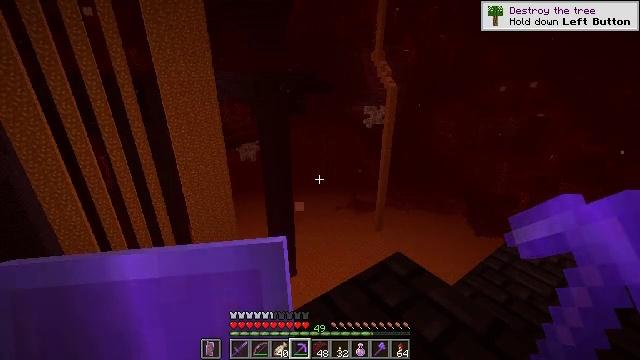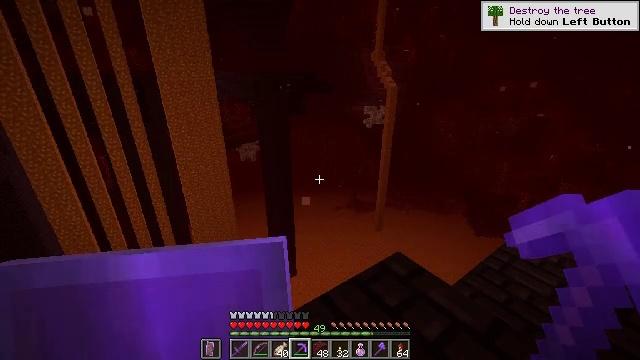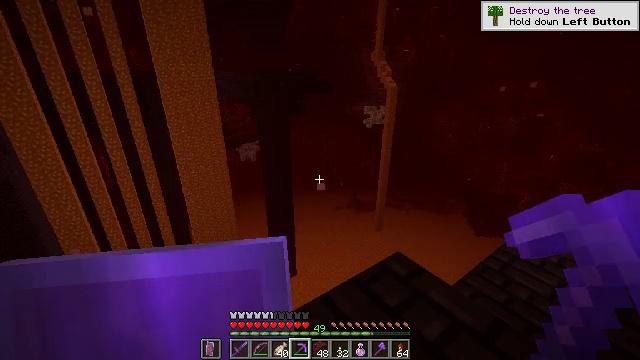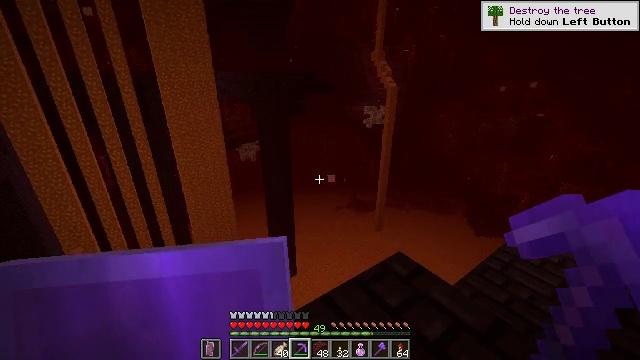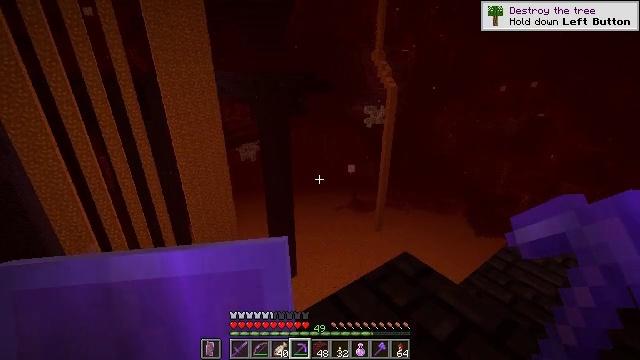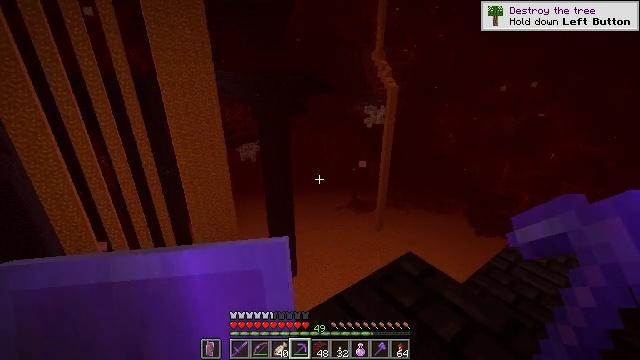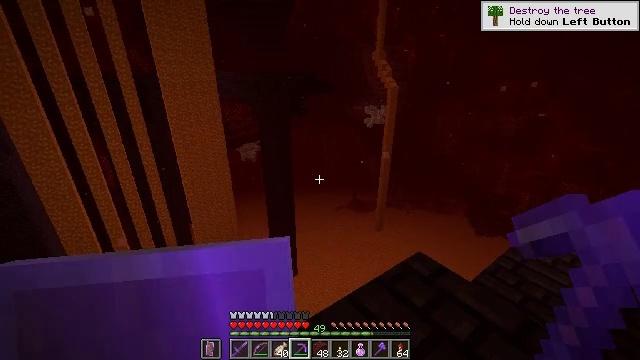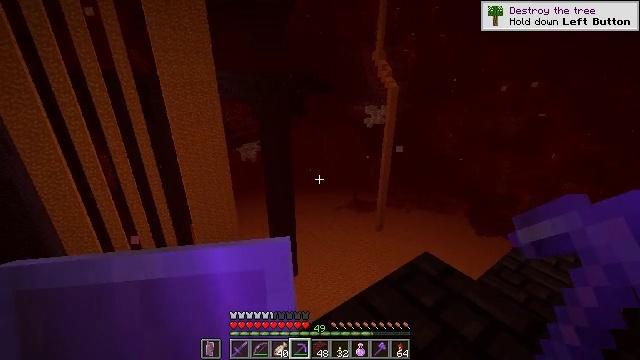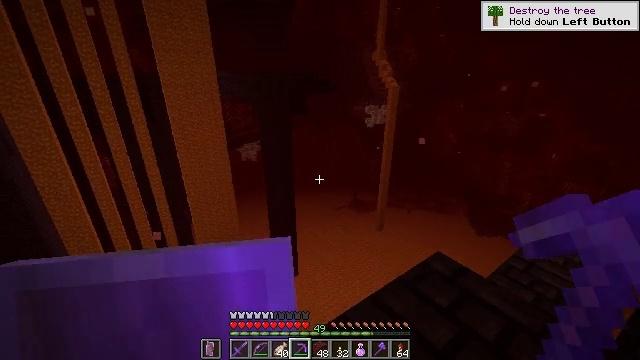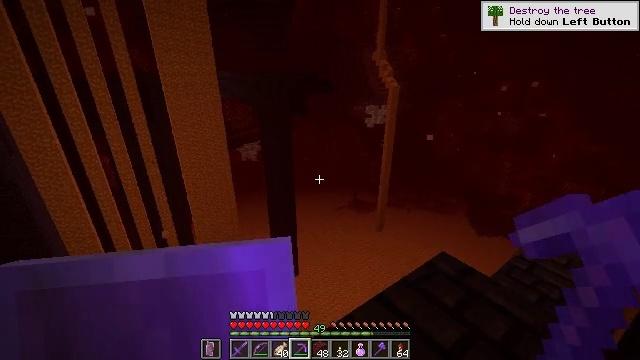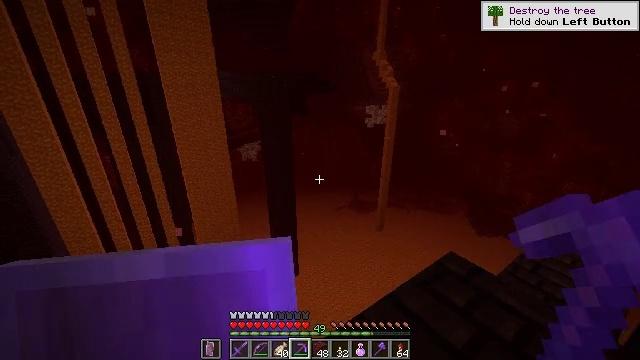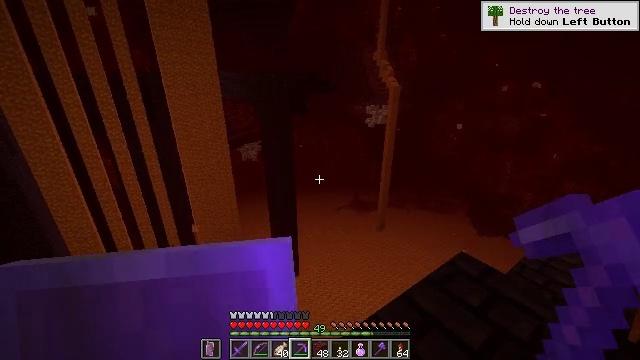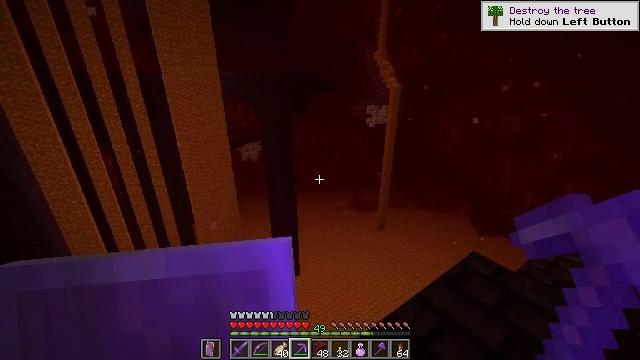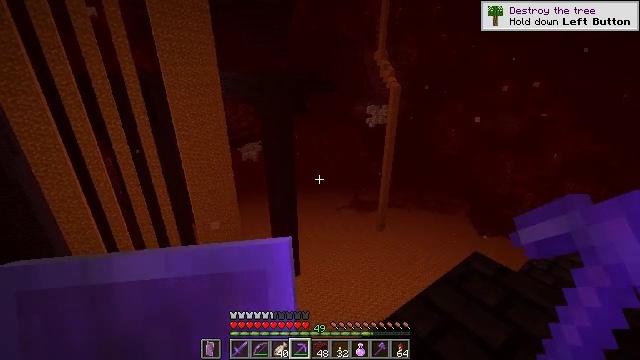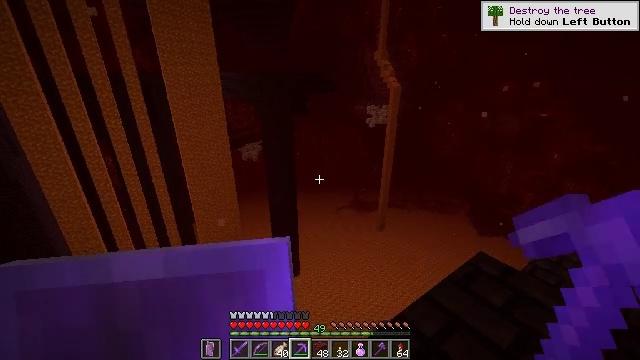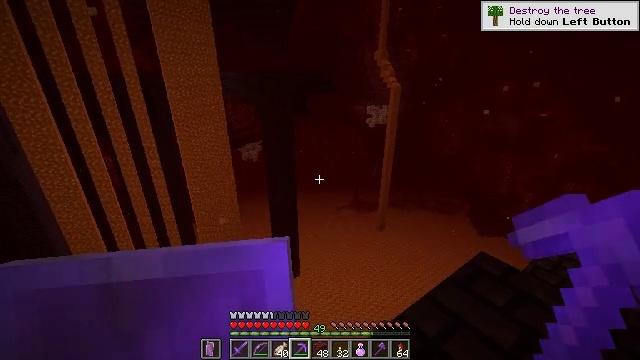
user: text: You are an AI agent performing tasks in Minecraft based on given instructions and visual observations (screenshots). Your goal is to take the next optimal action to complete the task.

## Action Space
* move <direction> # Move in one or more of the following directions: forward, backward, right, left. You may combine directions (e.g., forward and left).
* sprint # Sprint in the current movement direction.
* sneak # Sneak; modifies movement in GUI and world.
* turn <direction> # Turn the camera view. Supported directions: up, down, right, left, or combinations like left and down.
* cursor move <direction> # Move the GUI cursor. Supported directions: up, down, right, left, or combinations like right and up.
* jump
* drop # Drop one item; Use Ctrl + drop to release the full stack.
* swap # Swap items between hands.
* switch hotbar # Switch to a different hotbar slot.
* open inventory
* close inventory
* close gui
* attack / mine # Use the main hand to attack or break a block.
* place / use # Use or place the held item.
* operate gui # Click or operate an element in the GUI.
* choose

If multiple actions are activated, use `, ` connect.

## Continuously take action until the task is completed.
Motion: motion action
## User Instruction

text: Mine nether bricks.
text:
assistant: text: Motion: sneak
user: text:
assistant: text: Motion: sneak
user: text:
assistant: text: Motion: move left, sneak
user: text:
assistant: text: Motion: move left, sneak
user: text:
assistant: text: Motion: move left, sneak
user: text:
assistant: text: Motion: move left, sneak
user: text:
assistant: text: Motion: move left, sneak
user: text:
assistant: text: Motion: move left, sneak
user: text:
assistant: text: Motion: move left, sneak
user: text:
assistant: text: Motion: move left, sneak
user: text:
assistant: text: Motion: move left, sneak
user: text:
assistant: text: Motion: move left, sneak
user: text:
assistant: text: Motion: sneak
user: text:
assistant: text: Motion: sneak
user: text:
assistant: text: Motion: sneak
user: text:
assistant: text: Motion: sneak
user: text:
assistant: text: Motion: sneak
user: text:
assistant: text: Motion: sneak
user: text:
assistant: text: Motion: sneak
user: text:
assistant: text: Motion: sneak
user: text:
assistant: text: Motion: sneak
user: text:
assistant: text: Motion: sneak, turn left
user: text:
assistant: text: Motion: sneak, turn left and up
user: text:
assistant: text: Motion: sneak, turn left
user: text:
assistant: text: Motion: sneak, turn left
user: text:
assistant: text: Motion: move forward, sneak, turn left and up
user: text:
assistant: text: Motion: move forward, sneak
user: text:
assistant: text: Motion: move forward, sneak
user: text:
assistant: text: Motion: move forward, sneak
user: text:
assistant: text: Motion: move forward, sneak